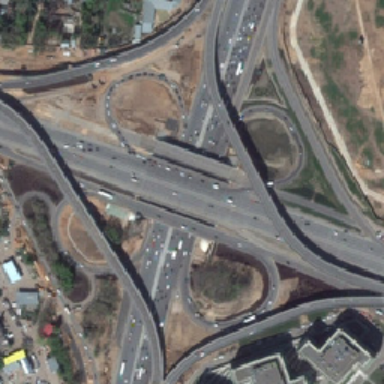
There are many roads lined up at the intersection .